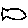
Label: fish